Question: Running into an issue mainly on iOS(surprise) My footer is a sticky footer, while it is working according to how a sticky footer works the problem is that content falls below the footer, mainly the image of the lady.
I've tried several workarounds from spanning the image into the background, combining it into the footer, different positioning and nothing seems to work. Maybe I'm overlooking something obvious here?
I replaced the original image. Move your browser vertically all the way in the fiddle and you will see the content fall below. Also I tried using 'position:fixed' on '.quote' but that causes problems with the soft keyboard on iOS and Android.

FIDDLE: <URL>
'''
.foot_c {
position: absolute;
left: 0;
bottom: 0;
width: 100%;
overflow-y:hidden;
margin: auto;
}
.footer {
background: #3c78bc;
position: relative;
text-align: center;
padding: 8px 0 5px;
text-align: center;
color: #FFFFFF;
z-index: 3;
}
.footerbg {
background: url(images/bgfoot.png);
background-repeat: no-repeat;
background-size: 100%;
min-height: 90px;
position: relative;
z-index: 1;
}
<div class="bg">
<div class="container">
<div class="logo">
<img src="images/logo.png" alt="logo">
</div>
<div class="column">
<form id="myform" action="buttons.html" method="POST">
<input type="text" name="field1" placeholder="Enter your Zip"></input>
<input type="submit" value="Compare"></input>
</form>
</div>
<div class="quote">
<img src="images/quote_lady.png" alt="quote_lady">
</div>
</div>
<div class="foot_c">
<div class="footerbg">
</div>
<div class="footer">
<p><a href="tel:<PHONE>">Your Guide to Auto Insurance Quotes!</a></p>
<div class="phone">
<img src="images/phone.png" alt="phone">
<h3><a href="tel:<PHONE>"><span>Call Now</span><strong><PHONE></strong></a></h3><br />
</div>
<br><a href="terms.php" style="font-size: xx-small; text-decoration: underline">Terms of Use</a> | <a href="privacy.php" style="font-size: xx-small; text-decoration: underline">Privacy Policy</a>
</div>
</div>
</div>
'''
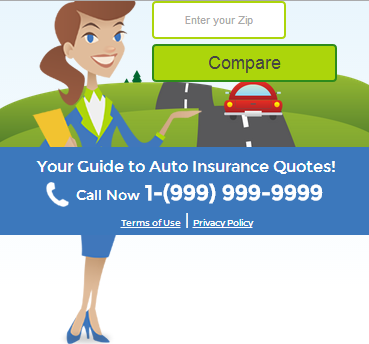
Answer: see if this helps,
For both version I change your HTML a little bit, remove the foot-bg, I didn't understand why you had that, and merge your background options hex color with img url.
## Check this fiddle to POSITION:RELATIVE
<URL>
## Check this fiddle to POSITION:FIXED
<URL>
On FIXED version I added a padding-bottom to the body make sure all content will appear:
'''
padding-bottom:90px // = height of the footer
'''
Let me kwnow!